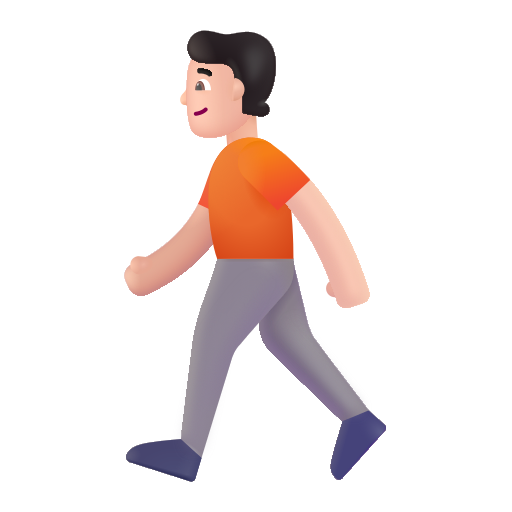
person walking color light